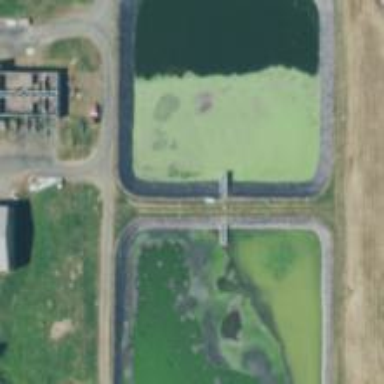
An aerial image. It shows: Image of wastewater.